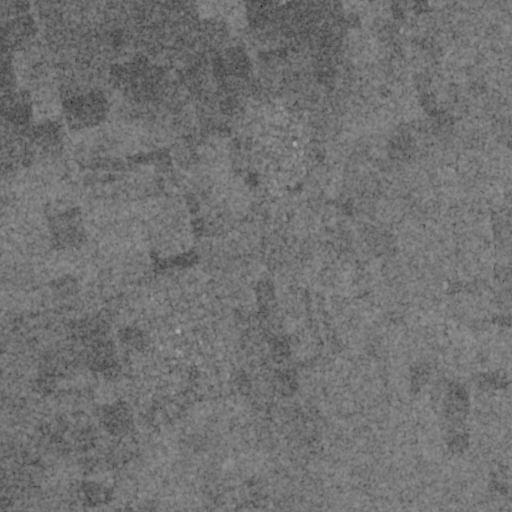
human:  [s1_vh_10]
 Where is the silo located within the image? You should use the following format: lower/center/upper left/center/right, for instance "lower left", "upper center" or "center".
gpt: The silo is located in the upper center of the image.
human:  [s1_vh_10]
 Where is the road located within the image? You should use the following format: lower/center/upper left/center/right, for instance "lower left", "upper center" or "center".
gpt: There is no road in the image.

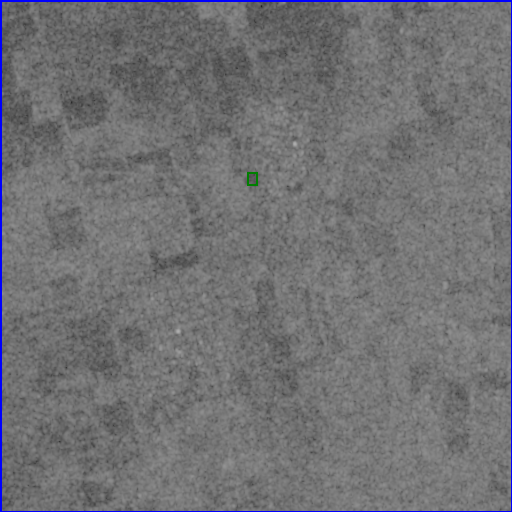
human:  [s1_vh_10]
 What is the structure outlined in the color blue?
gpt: The structure outlined in blue is a crop field.
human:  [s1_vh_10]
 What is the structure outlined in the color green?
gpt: The structure outlined in green is a park.
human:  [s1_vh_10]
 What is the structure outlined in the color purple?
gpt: There is no purple outline.